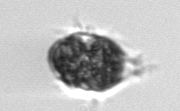
Label: Mesodinium